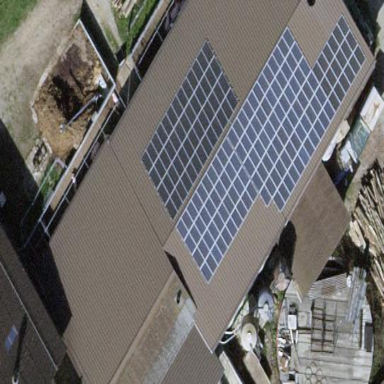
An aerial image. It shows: Solar power generator using photovoltaic method with solar photovoltaic panel types.